Question: After moving to maven, whole my project glitched and randomly throws 'java.lang.NoClassDefFoundError' for classes. I discovered that once I refactor the package with that class to something else, like 'blahblahblah' and then back to original name, the glitch is gone.
I have these packages:
- -
I had to refactor 'cz.autoclient.autoclick' because of this error:
Exception in thread "Thread-2" java.lang.NoClassDefFoundError: cz/autoclient/autoclick/ColorPixel
But when I wanted to refactor it back from 'blahblah' to 'cz.autoclient.autoclick', netbeans won't let me do that:
Here's a picture. You can see that standalone 'cz.autoclient.autoclick' doesn't exist:

I must say that I'm becoming really angry about this consistent problem and the way my IDE hadnles it. During rage-refactoring I also noticed that netbeans is capable of concurently refactoring files with the result of two names being messed up together. Like 'aublahtocliblahck'.
How can I now convince netbeans that to create the original package for me?
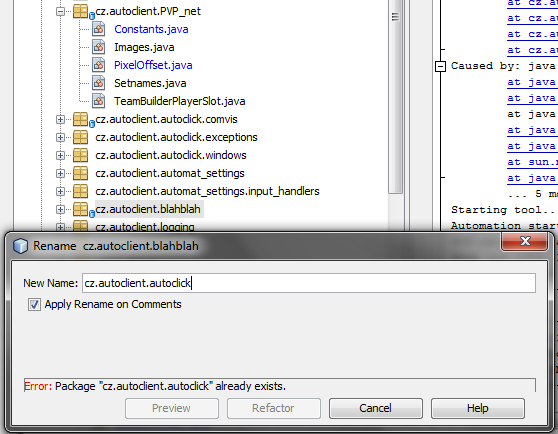
Answer: After googling for a while, I discovered quick fix:
1. Enable full tree view for project explorer
2. Now, the top level package containing sub-packages will bee seen and you can drag'n'drop the class files from blahblah package.